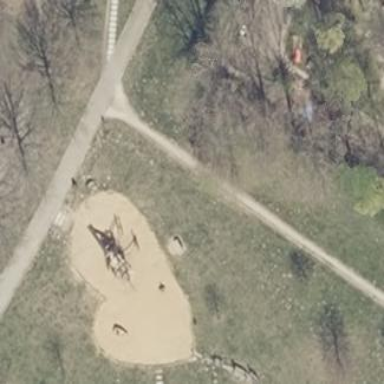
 surrounded by natural sandy environment."